Aerial crown-view tile of a tropical tree (Barro Colorado Island, Panama), acquired 20241112:
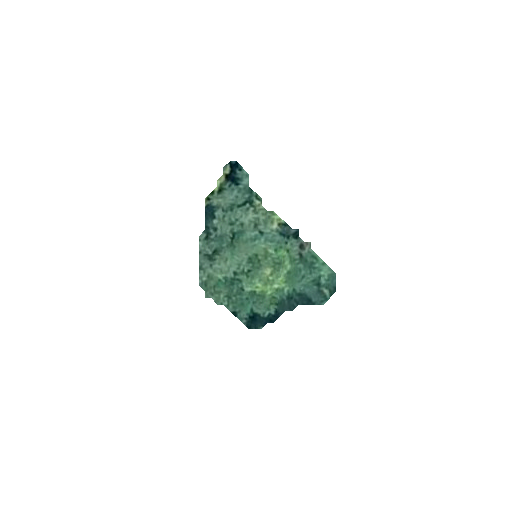
Species: Protium stevensonii
GBIF accepted scientific name: Tetragastris panamensis
Crown area: 20.481 m²